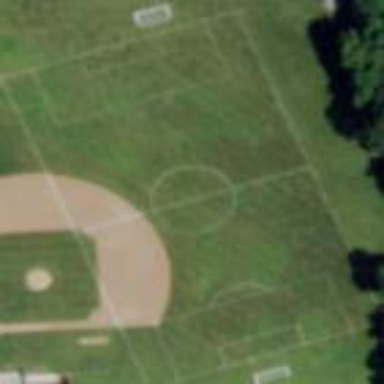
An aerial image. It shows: Soccer pitch for outdoor sports and leisure activities.